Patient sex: M
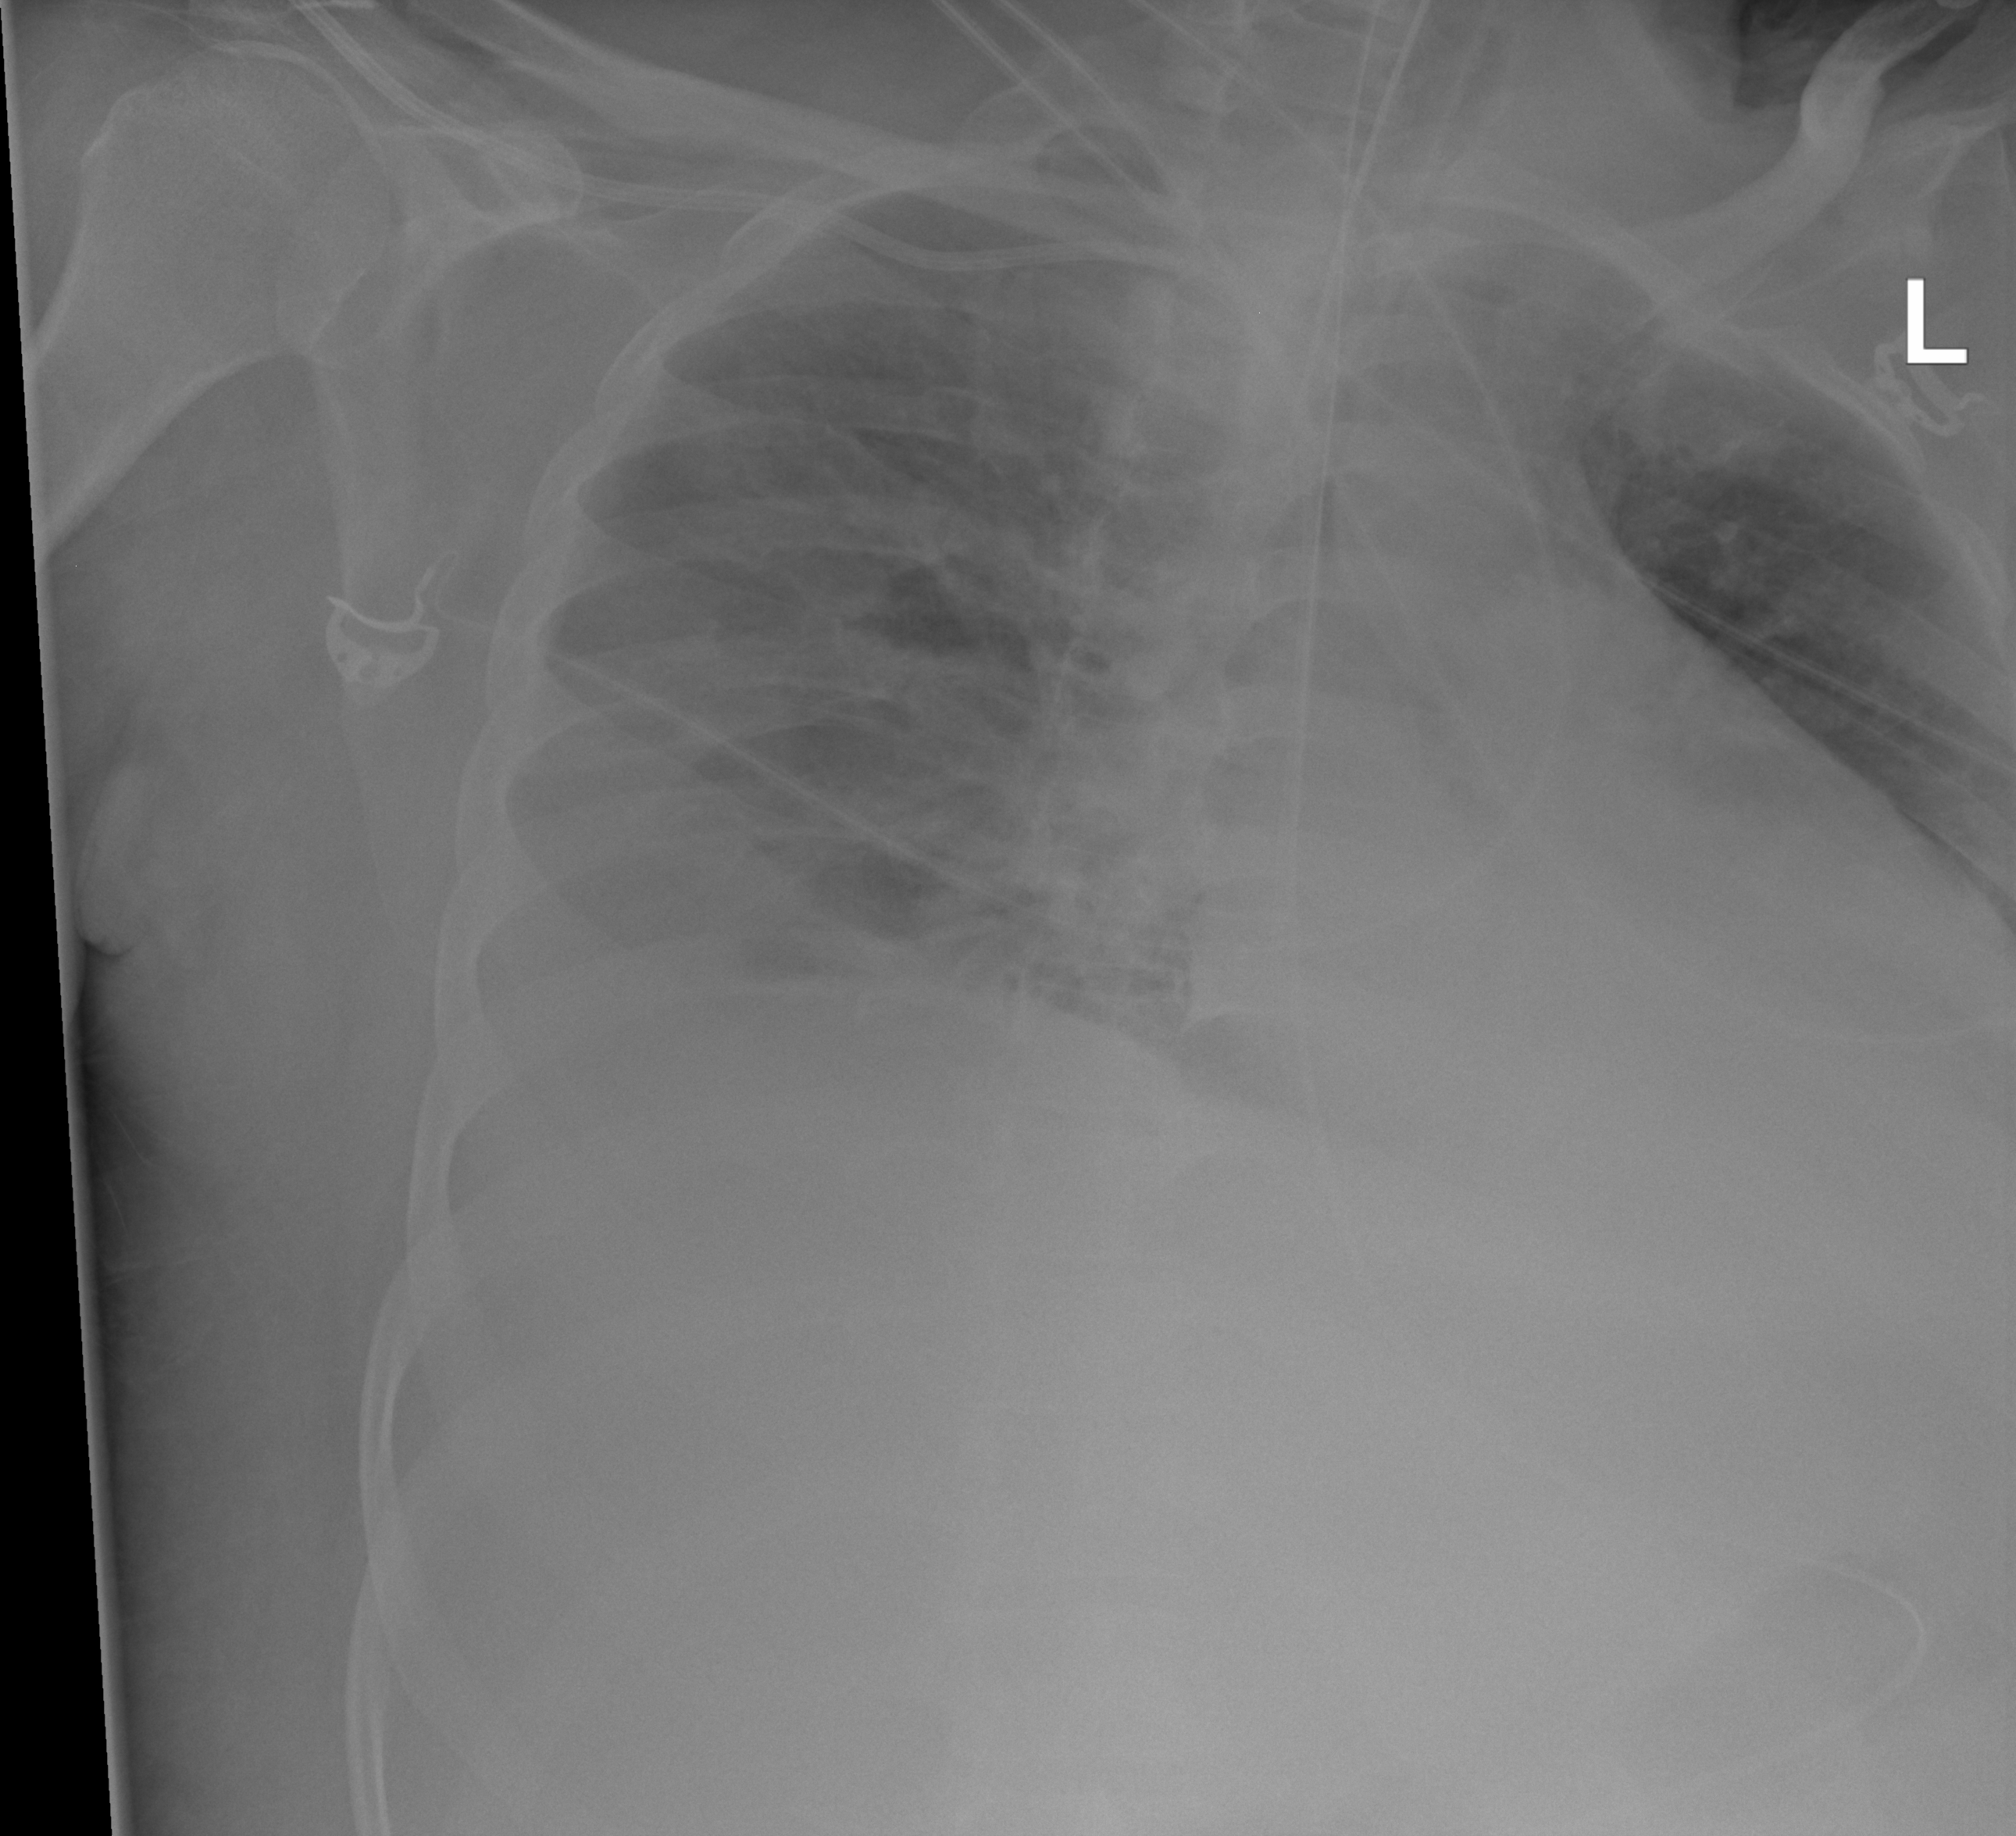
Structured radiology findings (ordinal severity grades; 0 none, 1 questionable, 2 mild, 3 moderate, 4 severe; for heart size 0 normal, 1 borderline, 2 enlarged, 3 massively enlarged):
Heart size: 2
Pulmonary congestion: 2
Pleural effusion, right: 2
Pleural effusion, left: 3
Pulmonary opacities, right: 1
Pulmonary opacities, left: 1
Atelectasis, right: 2
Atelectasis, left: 2